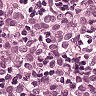
Metastatic tissue present: yes